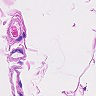
Metastatic tissue present: no